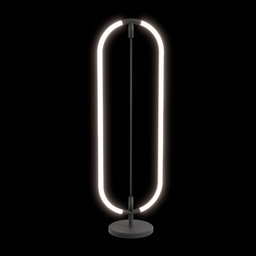
Label: lighting